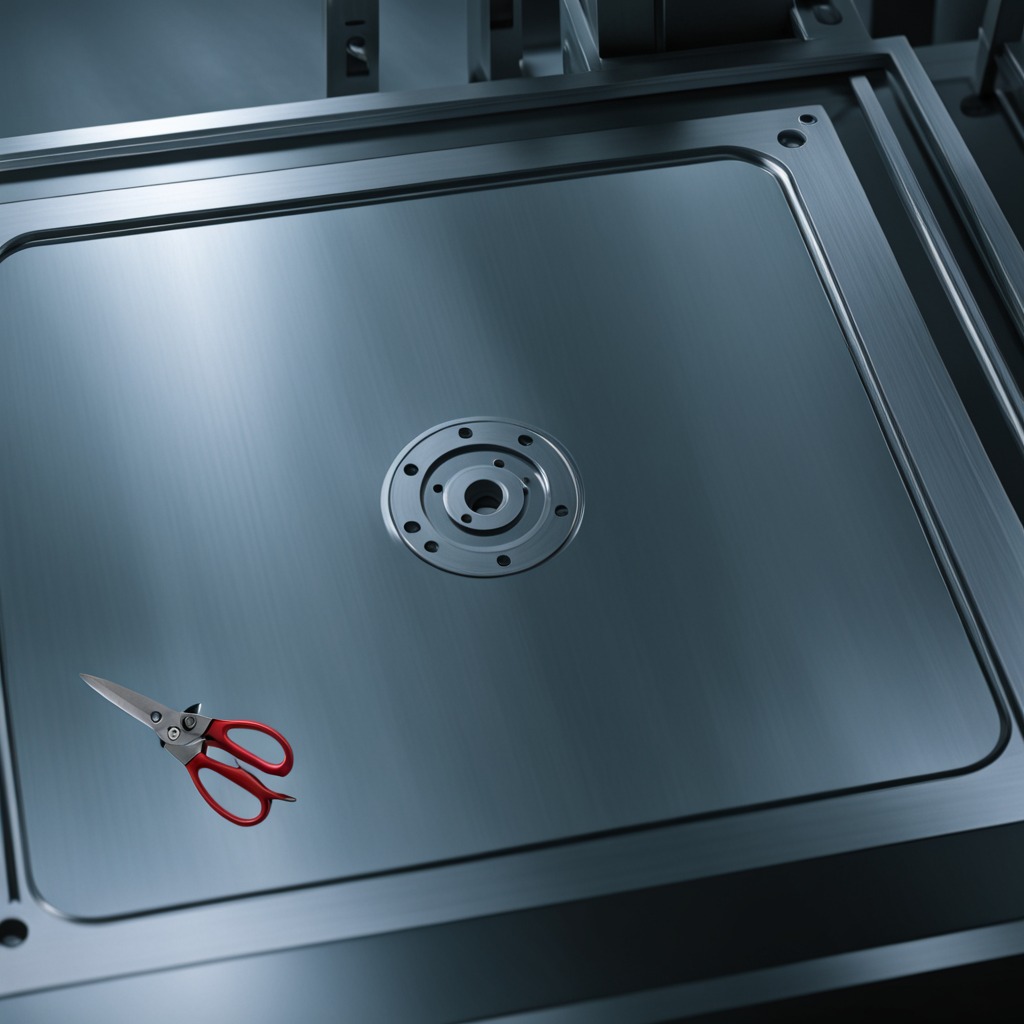
A scissor is lying on the metal table in a machine shop under fluorescent lights.